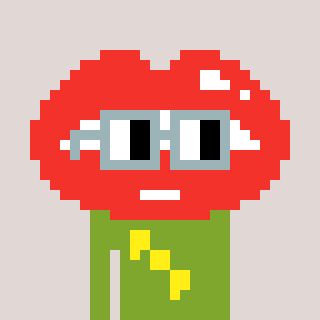
a pixel art character with square dark gray glasses, a lips-shaped head and a slimegreen-colored body on a warm background